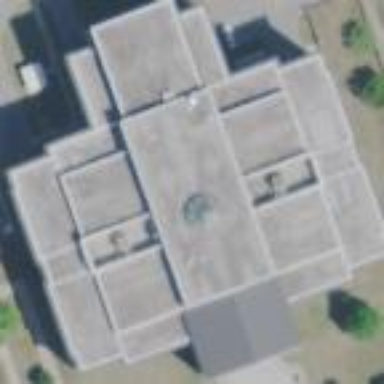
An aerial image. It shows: Courthouse building.